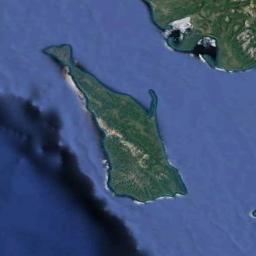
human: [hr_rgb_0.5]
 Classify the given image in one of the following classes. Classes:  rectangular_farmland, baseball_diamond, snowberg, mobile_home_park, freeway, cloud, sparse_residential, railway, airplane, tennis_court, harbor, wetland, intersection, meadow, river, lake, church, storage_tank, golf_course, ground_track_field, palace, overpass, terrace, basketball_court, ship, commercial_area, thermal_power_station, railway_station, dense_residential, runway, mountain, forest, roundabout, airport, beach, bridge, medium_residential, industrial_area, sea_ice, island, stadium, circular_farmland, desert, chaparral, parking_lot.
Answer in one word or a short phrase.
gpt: island